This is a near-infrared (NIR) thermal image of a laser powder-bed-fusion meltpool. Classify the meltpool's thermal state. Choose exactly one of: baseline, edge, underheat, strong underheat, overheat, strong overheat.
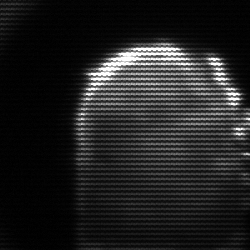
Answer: baseline